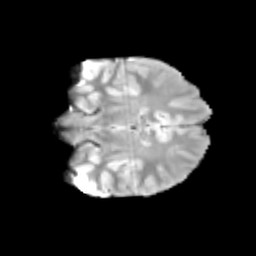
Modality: T2w
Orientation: coronal
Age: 13
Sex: male
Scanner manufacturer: siemens
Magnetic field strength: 3 T
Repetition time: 3.8 s
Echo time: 0.07 s